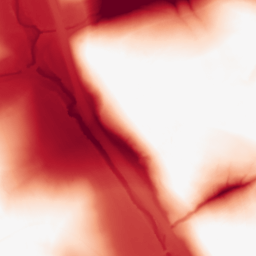
Category: morphological
Decomposition family: tophat
Decomposition parameters: size: 100
mode: black
Upsampling method: linear_exact
Upsampling parameters: scale: 4
Upsampling scale: 4